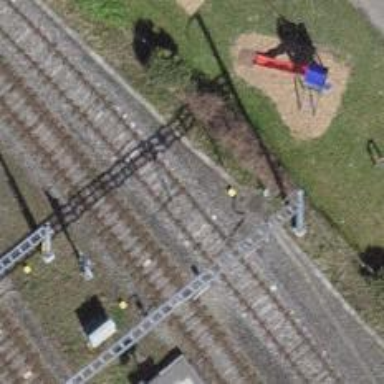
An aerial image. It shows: Single-track electrified railway yard with contact line electrification.